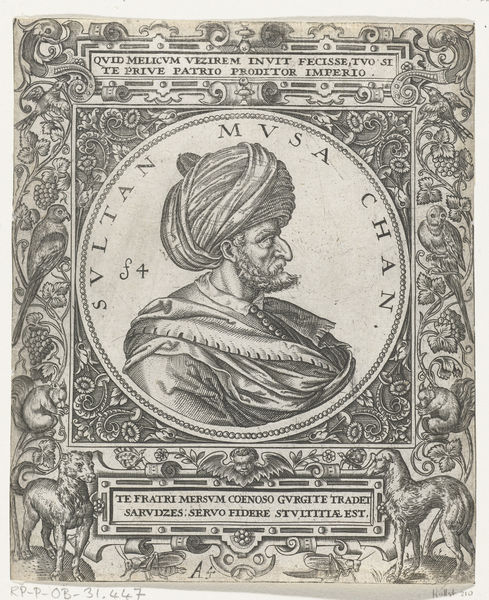
Titel: Portret van de sultan Musa Khan
Künstler: Theodor de Bry
Standort: Amsterdam
Institution: Rijksmuseum
Schlagwörter: ornate, black, face, nose, old, portrait, print, profile, fruit, man, ear, head, plants, side, drawing, paper, ornament, brow, animals, bird, dog, etching, illustration, beard, birds, emperor, cape, circle, eye, floral, book, grapes, orient, page, oriental, lion, camel, latin, text, turban, parrot, titel, sultan, squirrel, contour, mongol, insect, bugs, cricket, curcle, chan, musa, shrift, susa, mondy, side-face